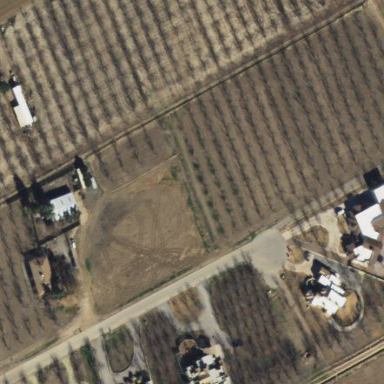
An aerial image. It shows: Orchard.